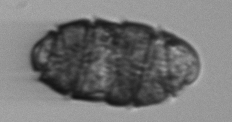
Label: Margalefidinium